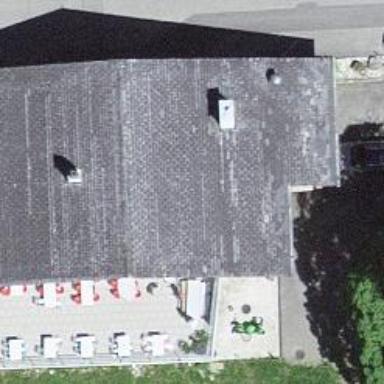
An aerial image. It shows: Restaurant.